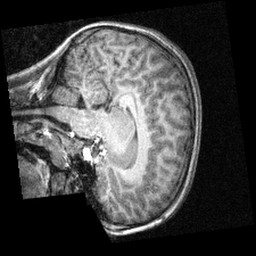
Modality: T1w
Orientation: sagittal